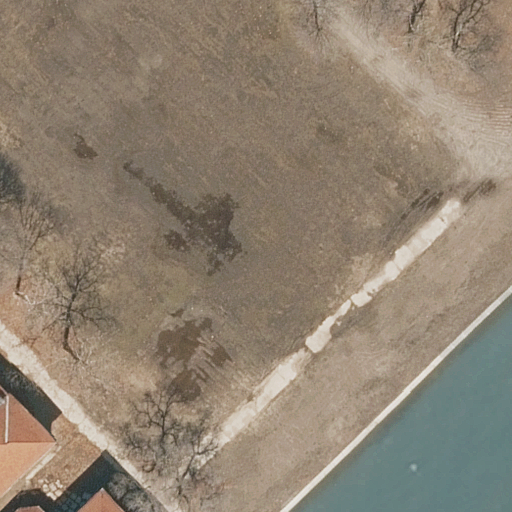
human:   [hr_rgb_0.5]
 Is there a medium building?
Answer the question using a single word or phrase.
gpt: yes

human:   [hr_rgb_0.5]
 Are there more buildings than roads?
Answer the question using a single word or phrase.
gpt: yes

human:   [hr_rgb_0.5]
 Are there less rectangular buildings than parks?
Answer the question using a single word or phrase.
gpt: no

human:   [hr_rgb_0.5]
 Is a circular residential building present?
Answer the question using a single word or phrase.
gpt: no

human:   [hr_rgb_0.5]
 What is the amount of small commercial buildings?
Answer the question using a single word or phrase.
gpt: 0

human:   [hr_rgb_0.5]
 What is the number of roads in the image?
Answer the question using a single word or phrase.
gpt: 0

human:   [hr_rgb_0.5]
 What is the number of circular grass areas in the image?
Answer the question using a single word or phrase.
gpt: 0

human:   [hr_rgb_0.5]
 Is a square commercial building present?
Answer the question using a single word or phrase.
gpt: no

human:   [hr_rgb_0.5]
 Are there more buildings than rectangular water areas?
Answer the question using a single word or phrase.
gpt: yes

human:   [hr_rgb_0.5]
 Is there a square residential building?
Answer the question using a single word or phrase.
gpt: no

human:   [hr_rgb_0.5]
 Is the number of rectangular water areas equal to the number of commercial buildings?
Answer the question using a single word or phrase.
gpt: no

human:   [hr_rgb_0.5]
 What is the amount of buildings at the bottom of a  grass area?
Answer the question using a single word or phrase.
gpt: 2

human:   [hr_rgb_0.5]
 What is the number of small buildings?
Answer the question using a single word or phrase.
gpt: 1

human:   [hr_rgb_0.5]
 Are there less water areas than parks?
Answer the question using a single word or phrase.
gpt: no

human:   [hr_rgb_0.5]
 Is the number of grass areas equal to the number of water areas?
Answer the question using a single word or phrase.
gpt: no

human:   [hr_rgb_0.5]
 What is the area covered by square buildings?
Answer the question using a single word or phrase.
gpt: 0m2

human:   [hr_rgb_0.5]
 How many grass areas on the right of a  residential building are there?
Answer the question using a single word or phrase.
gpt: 1

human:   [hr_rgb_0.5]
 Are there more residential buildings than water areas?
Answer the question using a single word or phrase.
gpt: yes

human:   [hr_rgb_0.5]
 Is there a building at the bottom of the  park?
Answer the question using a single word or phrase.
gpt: yes

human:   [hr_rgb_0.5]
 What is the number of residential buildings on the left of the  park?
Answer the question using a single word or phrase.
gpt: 2

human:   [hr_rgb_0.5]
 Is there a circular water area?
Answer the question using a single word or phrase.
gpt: no

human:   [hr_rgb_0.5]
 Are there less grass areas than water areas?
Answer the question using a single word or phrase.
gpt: no

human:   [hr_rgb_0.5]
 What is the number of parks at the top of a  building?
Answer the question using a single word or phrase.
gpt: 1

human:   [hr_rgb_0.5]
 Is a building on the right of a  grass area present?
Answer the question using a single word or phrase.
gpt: no

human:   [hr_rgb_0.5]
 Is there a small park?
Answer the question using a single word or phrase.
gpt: no

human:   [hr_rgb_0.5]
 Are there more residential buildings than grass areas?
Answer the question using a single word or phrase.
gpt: no

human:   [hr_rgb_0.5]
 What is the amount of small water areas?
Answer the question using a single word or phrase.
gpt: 0

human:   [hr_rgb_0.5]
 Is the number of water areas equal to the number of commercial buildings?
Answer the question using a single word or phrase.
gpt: no

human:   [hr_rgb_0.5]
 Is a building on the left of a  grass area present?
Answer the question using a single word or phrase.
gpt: yes

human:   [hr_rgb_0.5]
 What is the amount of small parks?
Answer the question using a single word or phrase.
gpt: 0

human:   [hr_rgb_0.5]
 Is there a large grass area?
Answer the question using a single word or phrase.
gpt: yes

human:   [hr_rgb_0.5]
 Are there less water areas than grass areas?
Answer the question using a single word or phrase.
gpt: yes

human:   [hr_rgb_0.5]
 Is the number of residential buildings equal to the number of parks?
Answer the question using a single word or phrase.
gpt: no

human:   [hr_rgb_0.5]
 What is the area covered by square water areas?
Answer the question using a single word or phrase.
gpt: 0m2

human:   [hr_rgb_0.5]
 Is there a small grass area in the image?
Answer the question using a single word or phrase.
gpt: no

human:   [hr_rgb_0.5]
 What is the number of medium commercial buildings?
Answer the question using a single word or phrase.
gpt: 0